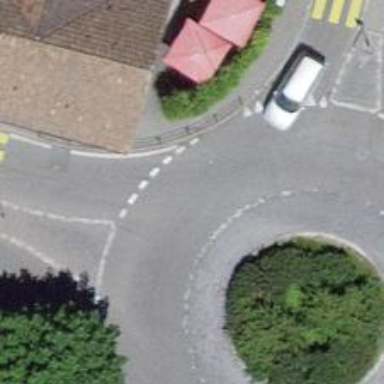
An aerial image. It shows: Secondary road with asphalt surface leading to roundabout.